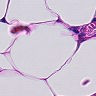
Metastatic tissue present: no